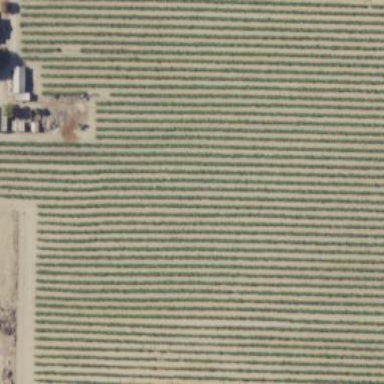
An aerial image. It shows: Vineyard.